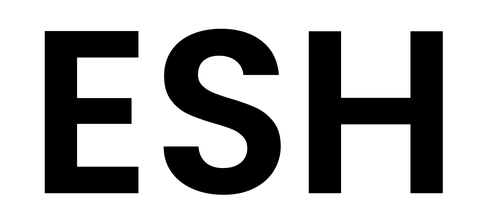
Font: Poppins-SemiBold